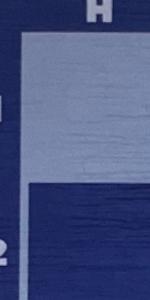
Label: Empty